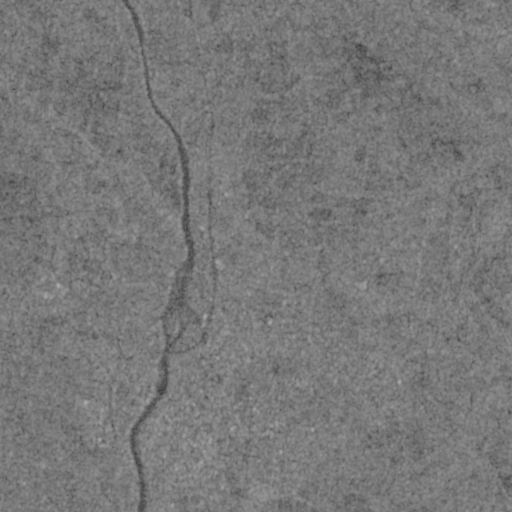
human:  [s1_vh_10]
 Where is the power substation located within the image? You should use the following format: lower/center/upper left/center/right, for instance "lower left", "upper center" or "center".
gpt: The power substation is located in the lower left of the image.
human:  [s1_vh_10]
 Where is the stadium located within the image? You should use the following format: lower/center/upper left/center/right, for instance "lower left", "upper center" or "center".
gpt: The stadium is located in the lower center of the image.
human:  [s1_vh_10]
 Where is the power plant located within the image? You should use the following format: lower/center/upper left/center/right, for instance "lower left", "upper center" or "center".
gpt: There is no power plant in the image.

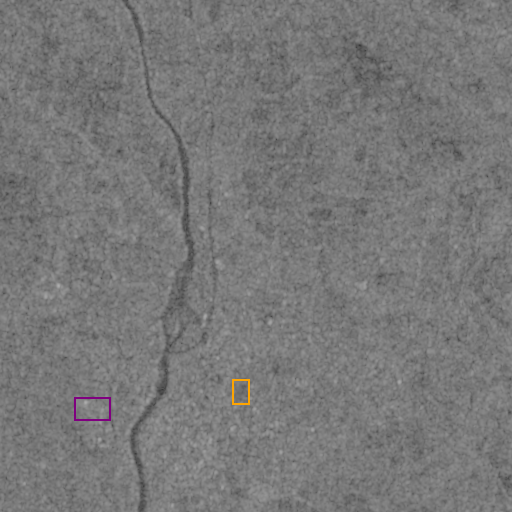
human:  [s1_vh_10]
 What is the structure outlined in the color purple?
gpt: The structure outlined in purple is a power substation.
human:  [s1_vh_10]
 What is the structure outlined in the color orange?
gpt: The structure outlined in orange is a stadium.
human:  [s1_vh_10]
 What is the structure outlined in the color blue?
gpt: There is no blue outline.